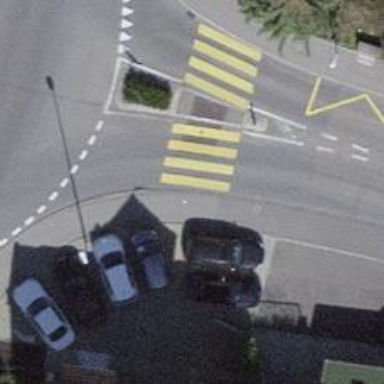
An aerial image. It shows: Pedestrian crossing with zebra markings on footway.